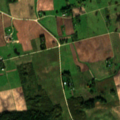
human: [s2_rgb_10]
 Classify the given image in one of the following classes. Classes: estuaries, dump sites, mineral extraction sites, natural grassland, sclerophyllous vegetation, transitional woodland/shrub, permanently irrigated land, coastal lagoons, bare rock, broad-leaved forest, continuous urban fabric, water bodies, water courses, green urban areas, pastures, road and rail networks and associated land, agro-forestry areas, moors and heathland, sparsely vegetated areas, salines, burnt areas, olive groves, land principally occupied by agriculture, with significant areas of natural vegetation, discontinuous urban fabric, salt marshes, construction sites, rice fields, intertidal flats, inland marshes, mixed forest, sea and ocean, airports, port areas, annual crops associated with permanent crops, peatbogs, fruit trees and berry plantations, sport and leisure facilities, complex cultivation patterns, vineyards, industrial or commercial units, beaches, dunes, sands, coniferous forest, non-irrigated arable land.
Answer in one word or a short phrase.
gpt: non-irrigated arable land, pastures, complex cultivation patterns, transitional woodland/shrub